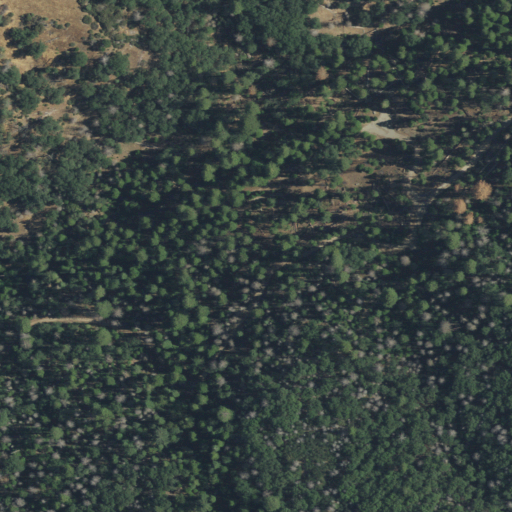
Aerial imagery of valley in California named Dark Canyon containing evergreen forest, shrub, and deciduous forest